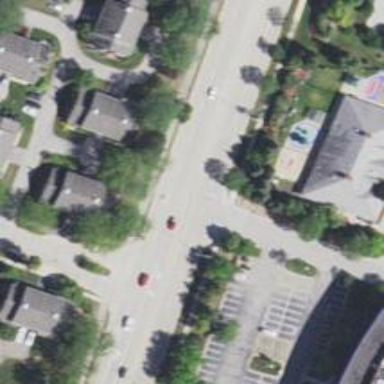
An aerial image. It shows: Road with stop sign.